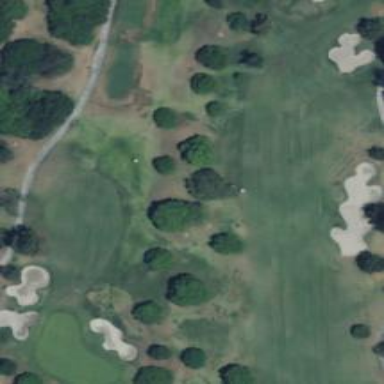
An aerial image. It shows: Golf fairway surrounded by grass.